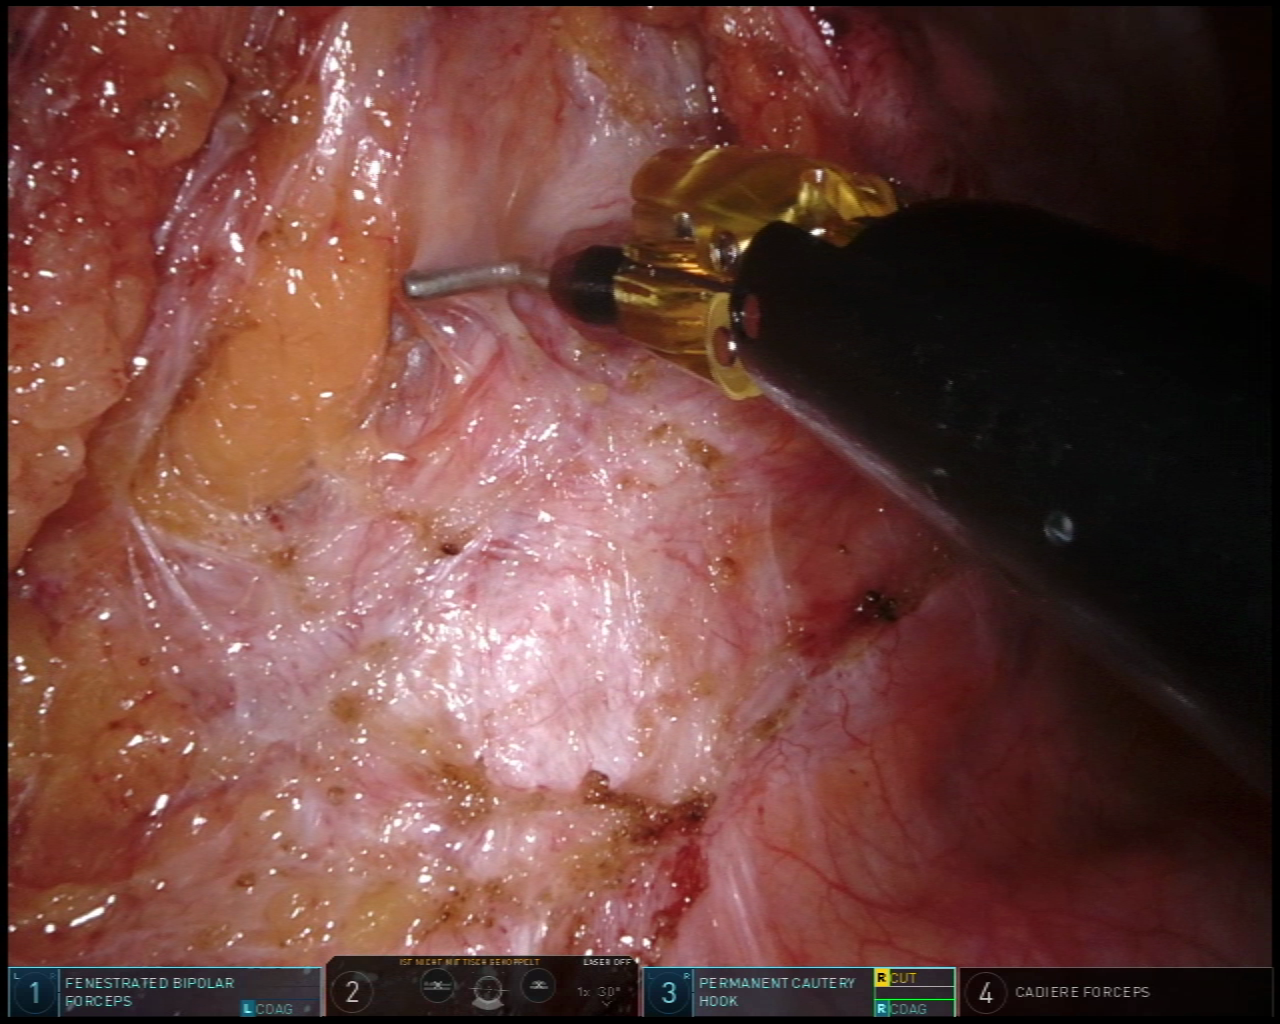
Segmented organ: ureter
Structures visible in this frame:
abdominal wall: no
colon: no
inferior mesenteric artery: no
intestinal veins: no
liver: no
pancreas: no
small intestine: no
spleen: no
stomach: no
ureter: yes
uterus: no
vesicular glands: no